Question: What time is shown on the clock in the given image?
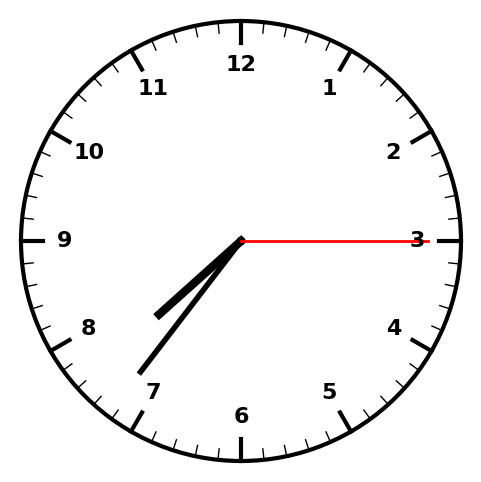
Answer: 07:36:15